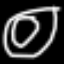
Label: donut